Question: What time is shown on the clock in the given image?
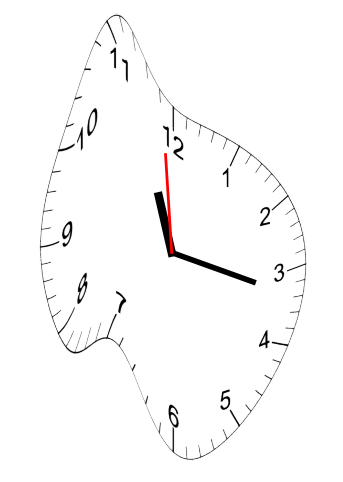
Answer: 11:16:59